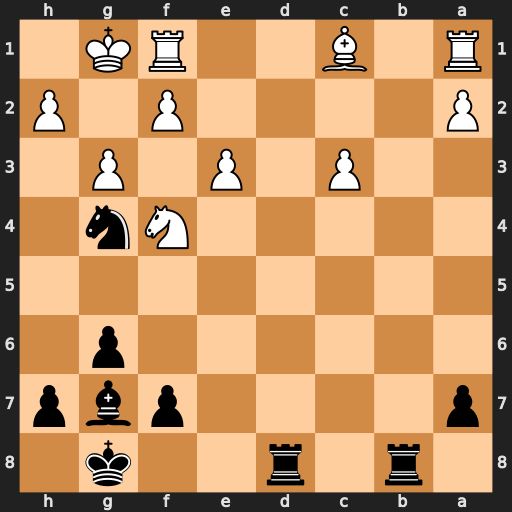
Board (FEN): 1r1r2k1/p4pbp/6p1/8/5Nn1/2P1P1P1/P4P1P/R1B2RK1
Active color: b
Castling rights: -
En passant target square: -
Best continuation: Bxc3 Ba3 Bxa1